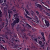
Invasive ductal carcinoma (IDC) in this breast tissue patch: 1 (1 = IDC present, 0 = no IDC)